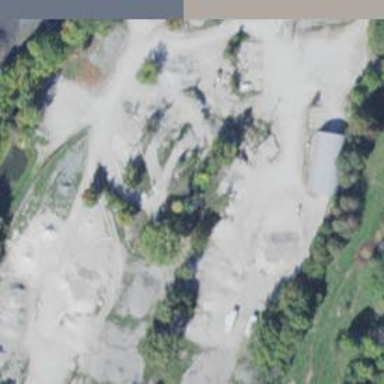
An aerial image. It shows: Quarry used for extracting aggregate resources.